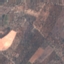
Label: PermanentCrop